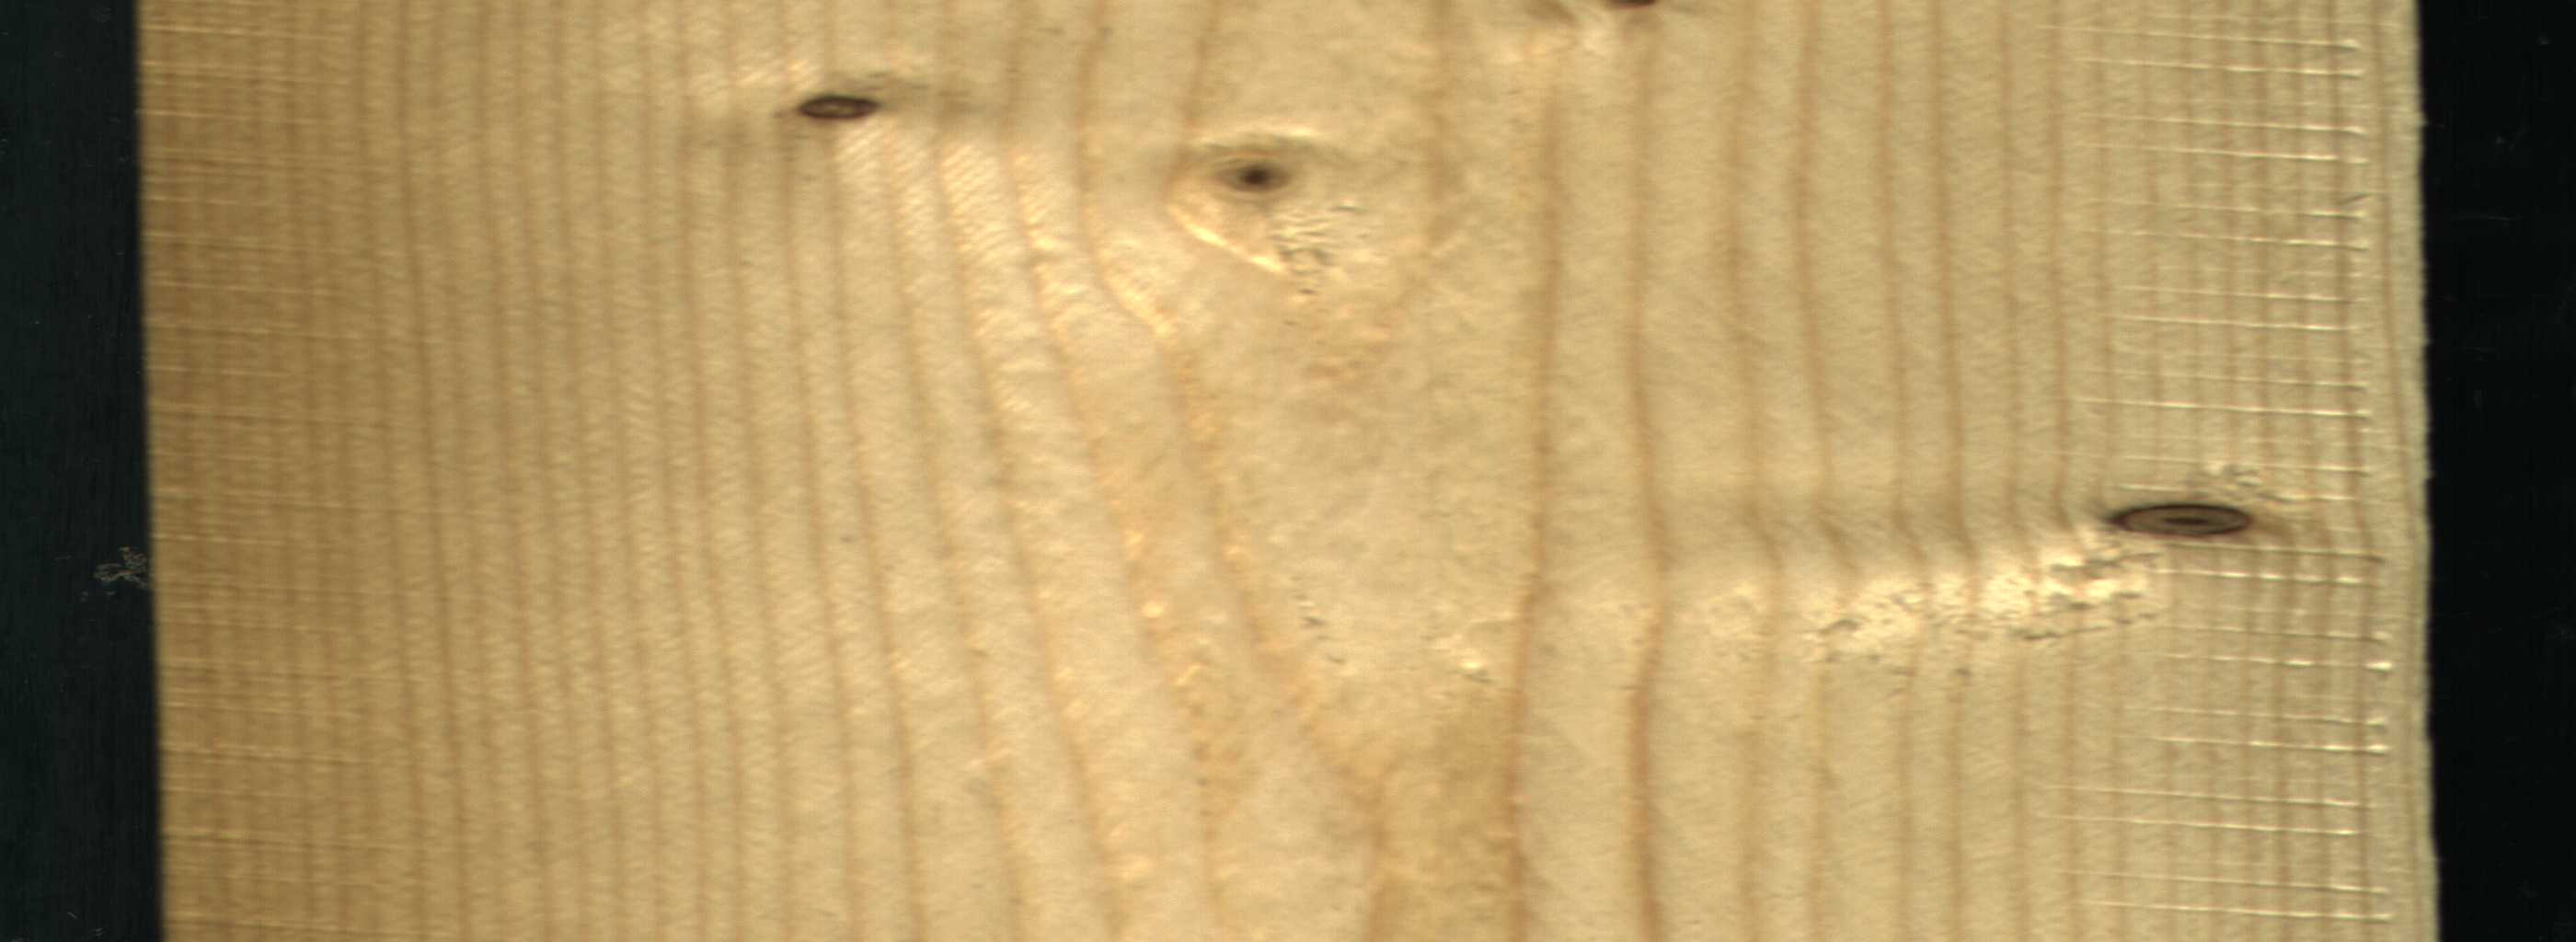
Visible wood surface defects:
Dead_Knot
Dead_Knot
Dead_Knot